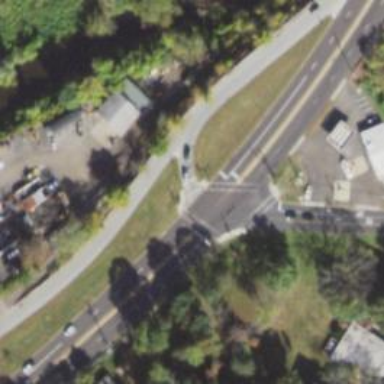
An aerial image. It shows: Footway along the road.